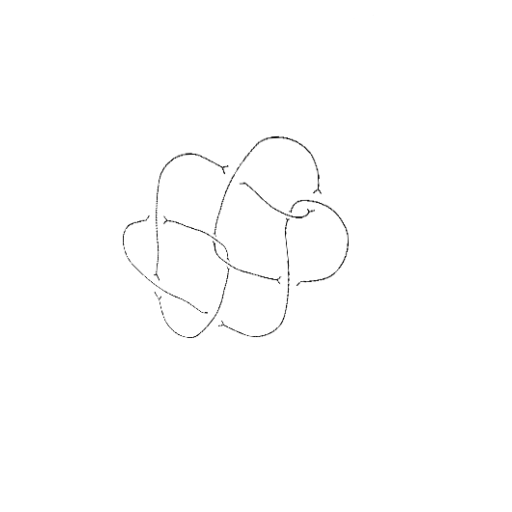
Crossing number: 9